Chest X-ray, PA view. Patient: 57 years old, sex M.
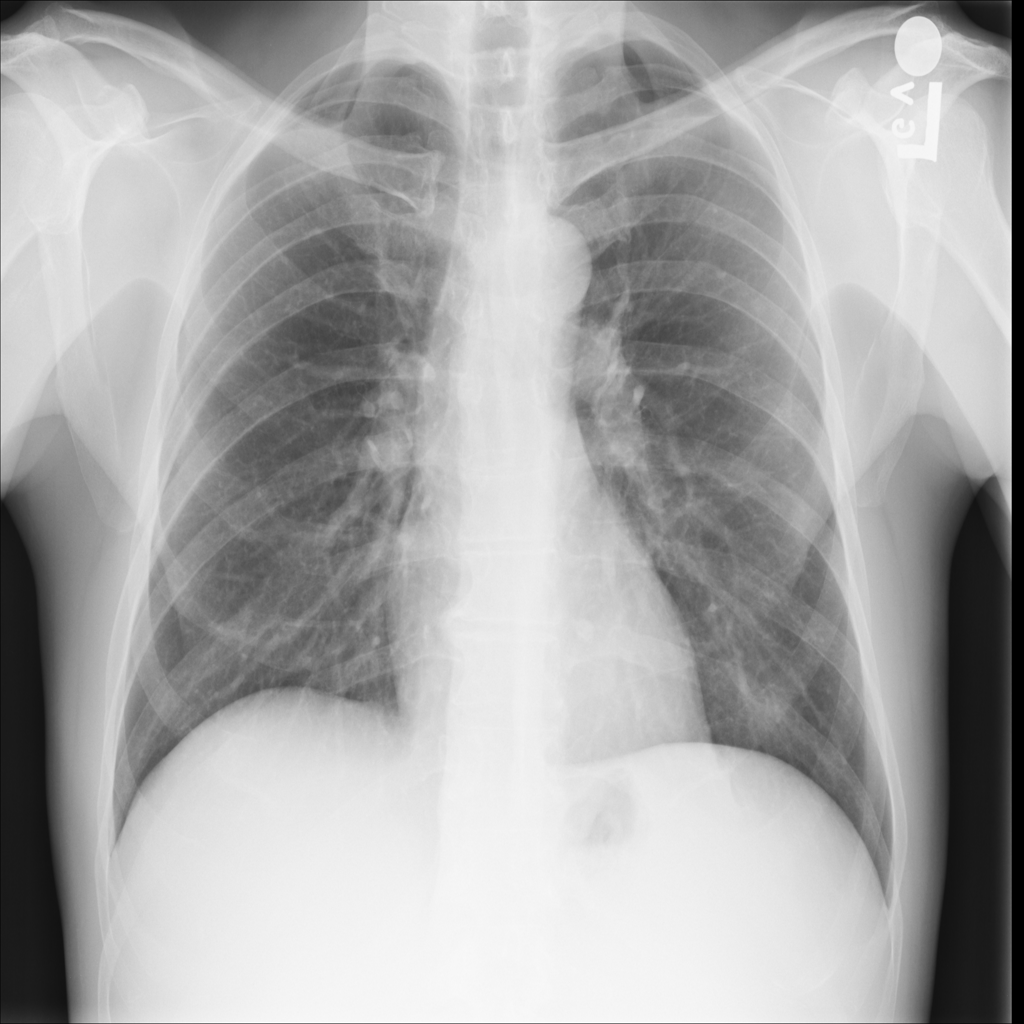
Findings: No Finding